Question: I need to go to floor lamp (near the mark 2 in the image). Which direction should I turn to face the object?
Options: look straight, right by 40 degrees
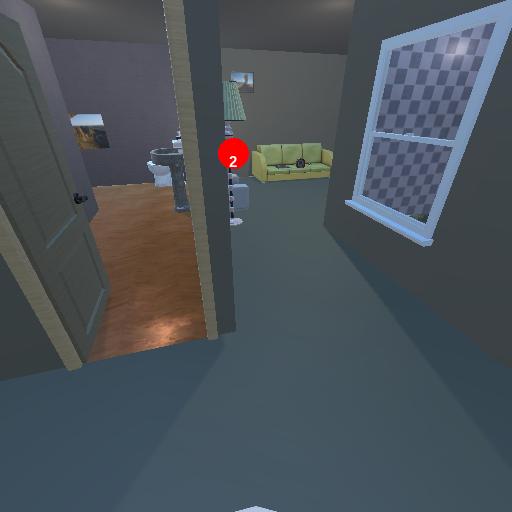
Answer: look straight